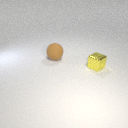
large brown rubber sphere to the left of small yellow metal cube